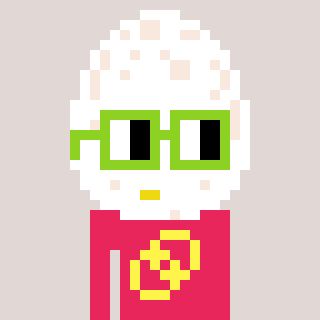
a pixel art character with square light green glasses, a egg-shaped head and a redpinkish-colored body on a warm background